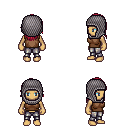
a pixel art fantasy rpg character, female body template, human, tanned skin, brown sleeveless shirt, metal pants, ruby red long hairstyle, chain hood, four views (front, back, left, right), 2x2 character sprite sheet, small pixel art, hard edges, no anti-aliasing